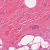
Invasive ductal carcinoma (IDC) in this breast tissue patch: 0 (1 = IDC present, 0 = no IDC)